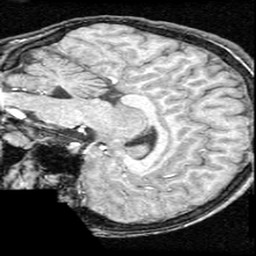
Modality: T1w
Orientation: sagittal
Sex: male
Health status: ill
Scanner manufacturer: ge
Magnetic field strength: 1.5 T
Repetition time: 21 s
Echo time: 0.008 s